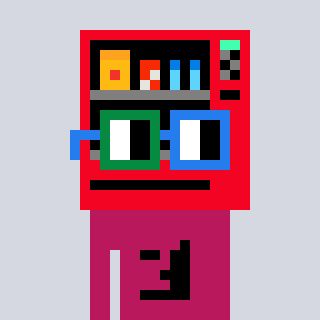
a pixel art character with square green and blue glasses, a vending machine-shaped head and a darkpink-colored body on a cool background